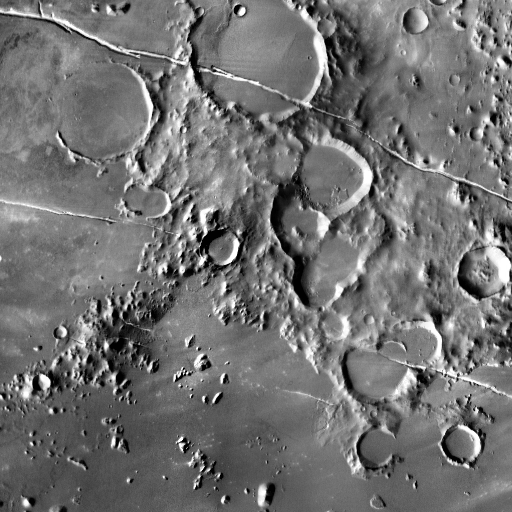
Crater classes present: Background, Other, Buried